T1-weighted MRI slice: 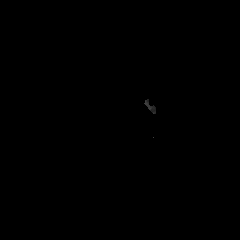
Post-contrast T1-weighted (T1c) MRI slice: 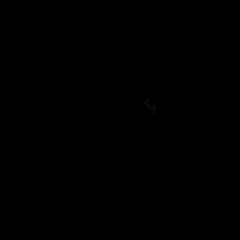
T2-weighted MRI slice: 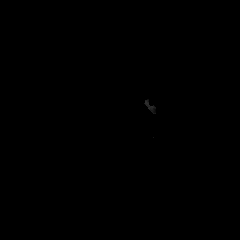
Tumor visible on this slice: no